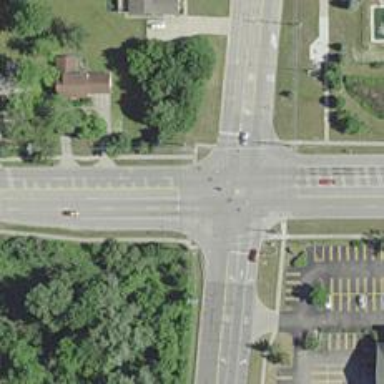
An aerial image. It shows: Crossing with marked lines on the road.